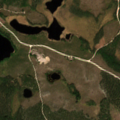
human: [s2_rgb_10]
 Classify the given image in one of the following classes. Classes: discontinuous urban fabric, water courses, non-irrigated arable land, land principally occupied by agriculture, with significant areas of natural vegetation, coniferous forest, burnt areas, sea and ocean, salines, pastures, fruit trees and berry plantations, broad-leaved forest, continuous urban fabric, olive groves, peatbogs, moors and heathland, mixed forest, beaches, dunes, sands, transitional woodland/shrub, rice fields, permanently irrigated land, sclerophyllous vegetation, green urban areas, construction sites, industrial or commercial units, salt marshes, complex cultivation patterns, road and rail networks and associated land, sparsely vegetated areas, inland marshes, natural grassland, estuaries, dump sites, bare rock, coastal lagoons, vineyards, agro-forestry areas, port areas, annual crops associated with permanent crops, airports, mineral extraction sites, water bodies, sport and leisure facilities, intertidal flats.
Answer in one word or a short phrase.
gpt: coniferous forest, transitional woodland/shrub, water bodies